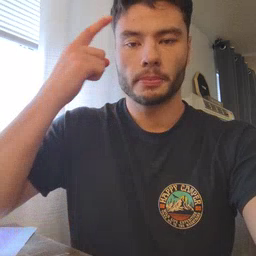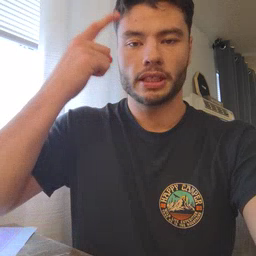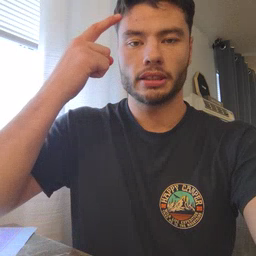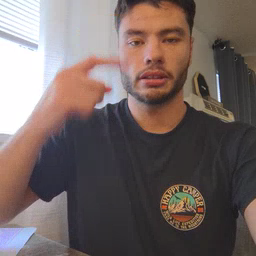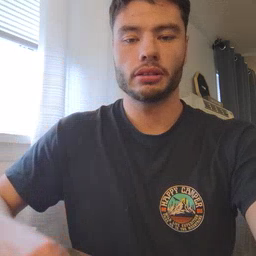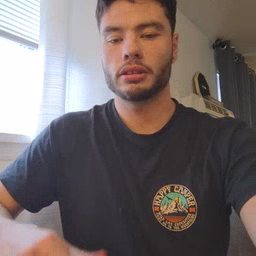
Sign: penny